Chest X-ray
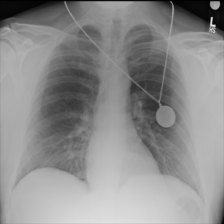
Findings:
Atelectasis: negative
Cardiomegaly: negative
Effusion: negative
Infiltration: negative
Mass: negative
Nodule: negative
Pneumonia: negative
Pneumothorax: negative
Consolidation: negative
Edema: negative
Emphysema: negative
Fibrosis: negative
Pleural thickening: negative
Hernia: negative